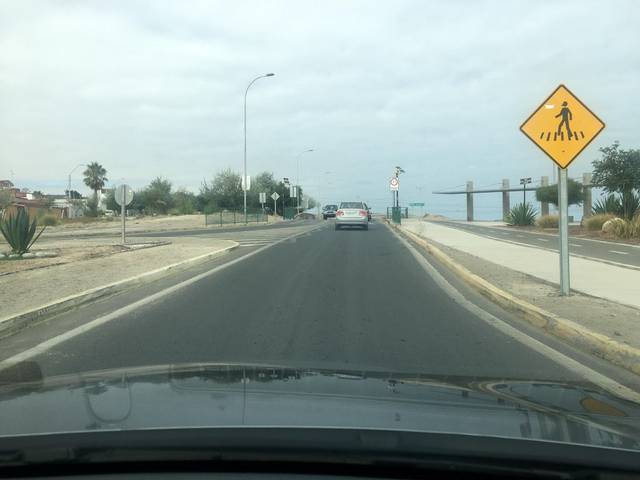
Region: Chile
Coordinates: -27.072, -70.829